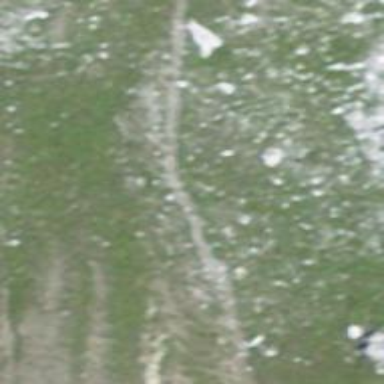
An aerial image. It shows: Rocky path.